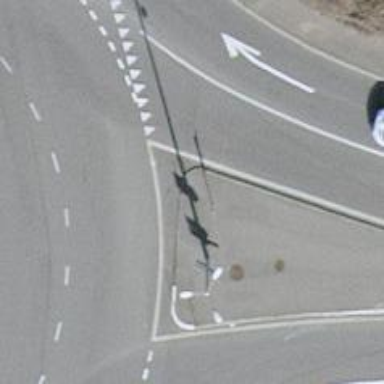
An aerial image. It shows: Secondary road with asphalt surface.